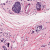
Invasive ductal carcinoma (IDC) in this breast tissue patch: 0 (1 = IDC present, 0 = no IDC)